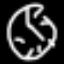
Label: clock